Question: I am looking for a way to retrieve the URLs of the get requests from a specific website / link that I do not have any affiliation with. I've been using PHP and its really not working out. I am pretty sure the code below is getting the information of the index page itself. Not the get requests because the page needs to load to even initiate get requests, and I don't know of a way to "load" a page without actually going to it in a browser... If you give me any lead within any programming language it would be a great help.
'''
$url = 'http://apple.com';
echo "<pre>";
print_r(get_headers($url, 1));
echo "</pre>";
'''
This is what I want an array of (just the URL's / filenames):

With certain things like <URL> I was thinking there might be a way. If there is another language that can do this I would love to know.
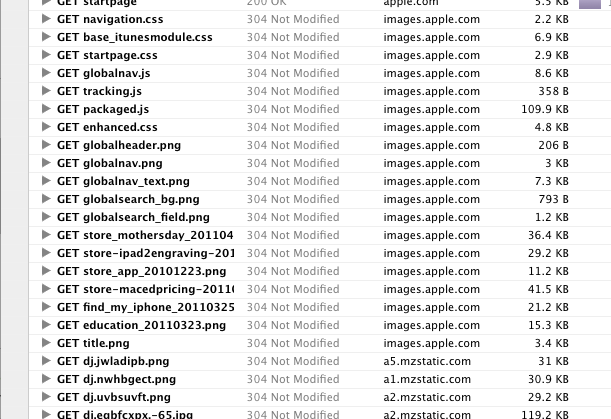
Answer: I dont thins this is possible as it is the browser that makes those request.
The PHP code is run on server side and does not load images, javascript, css etc.